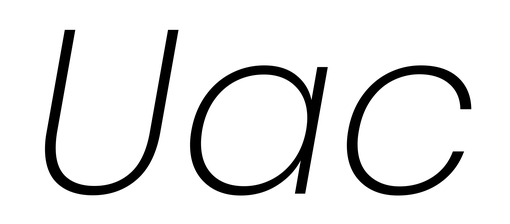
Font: Poppins-ExtraLightItalic